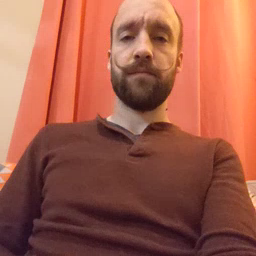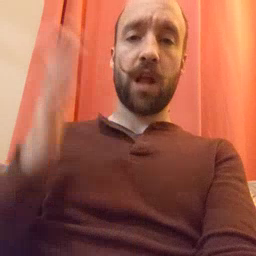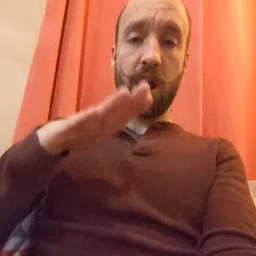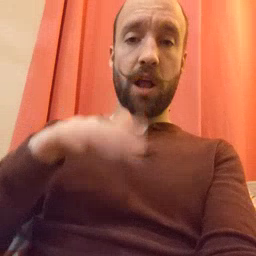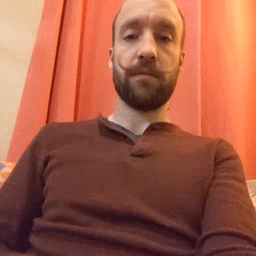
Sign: on